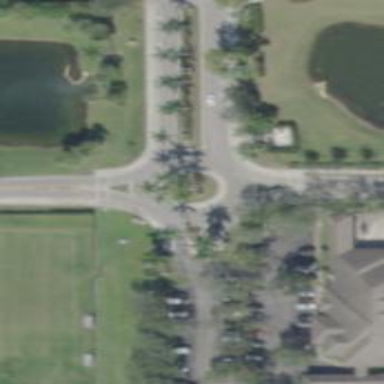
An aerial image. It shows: Unclassified road that forms roundabout at the junction.